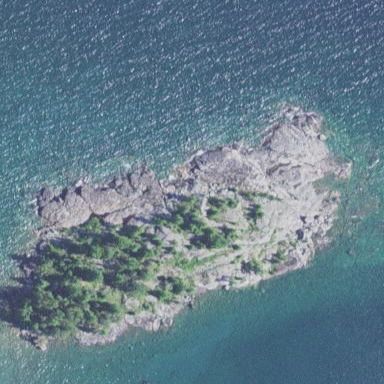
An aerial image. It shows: Islet.